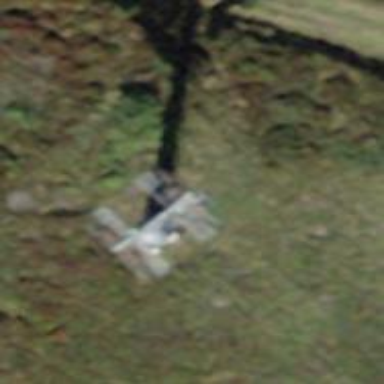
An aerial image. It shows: Chair lift.